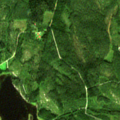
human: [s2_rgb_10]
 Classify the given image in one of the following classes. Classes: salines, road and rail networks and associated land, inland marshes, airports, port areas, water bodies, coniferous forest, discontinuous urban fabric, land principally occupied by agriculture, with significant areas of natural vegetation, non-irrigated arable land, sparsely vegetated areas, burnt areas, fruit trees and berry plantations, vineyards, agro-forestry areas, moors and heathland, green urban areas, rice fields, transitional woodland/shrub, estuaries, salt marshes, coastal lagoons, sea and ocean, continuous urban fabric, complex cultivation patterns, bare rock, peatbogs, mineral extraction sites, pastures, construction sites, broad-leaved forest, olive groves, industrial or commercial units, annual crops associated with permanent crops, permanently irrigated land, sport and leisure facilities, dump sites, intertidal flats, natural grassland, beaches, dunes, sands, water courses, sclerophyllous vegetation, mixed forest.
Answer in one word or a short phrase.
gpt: land principally occupied by agriculture, with significant areas of natural vegetation, coniferous forest, mixed forest, water bodies